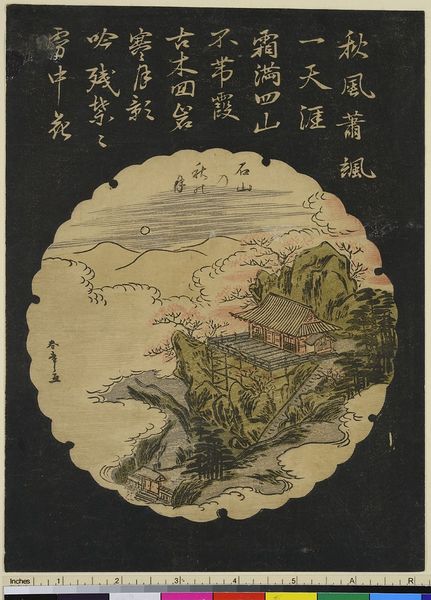
Titel: Herbstmond über dem Ishiyama
Künstler: Katsukawa Shunsh&#x14D;
Standort: Hamburg
Institution: Museum für Kunst und Gewerbe Hamburg
Schlagwörter: baum, wolken, bäume, landschaft, zeichnung, haus, holzschnitt, schrift, berge, gebirge, druckgraphik, druckgrafik, buchstaben, asiatisch, chinesisch, tempel, zeit, emblem, farbholzschnitt, vollmond, anlagen, alphabet, landschaftsdarstellung, rgb, edo, reproduktionen, druckerzeugnisse, heiligtümer